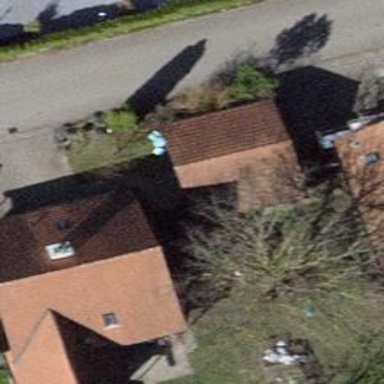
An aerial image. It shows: Garage building.